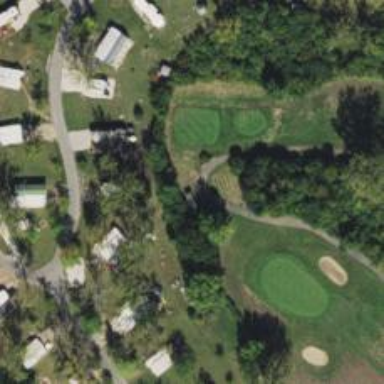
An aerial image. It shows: Path for both road and golf.